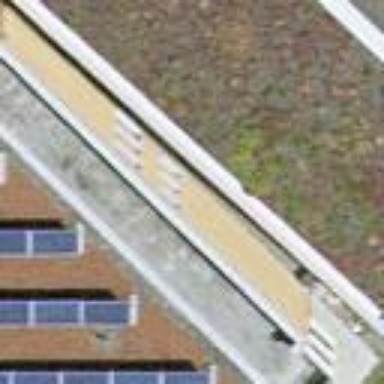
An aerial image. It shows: Building with flat orange roof.